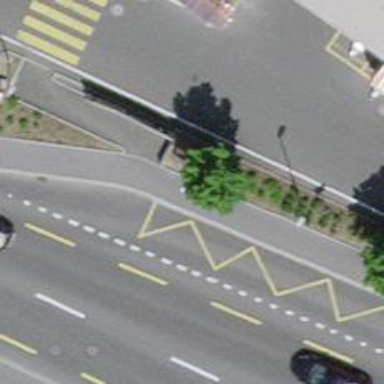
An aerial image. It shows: Platform for public transport on the road.